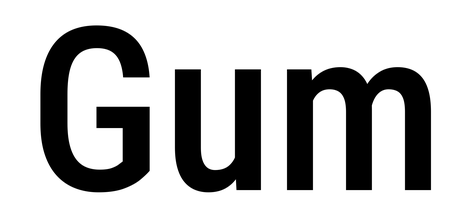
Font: Roboto_Condensed_Medium